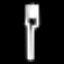
Label: fork